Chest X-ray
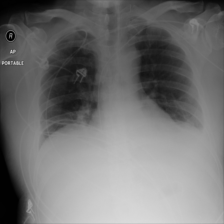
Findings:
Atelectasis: negative
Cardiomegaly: negative
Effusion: negative
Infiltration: positive
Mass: negative
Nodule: negative
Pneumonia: negative
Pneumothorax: negative
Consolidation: negative
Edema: negative
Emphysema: negative
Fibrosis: negative
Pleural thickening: negative
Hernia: negative